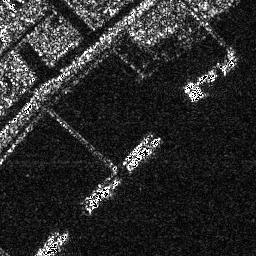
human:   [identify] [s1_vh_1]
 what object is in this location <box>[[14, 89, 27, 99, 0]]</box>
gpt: <ref>1 medium ship at the bottom left</ref>